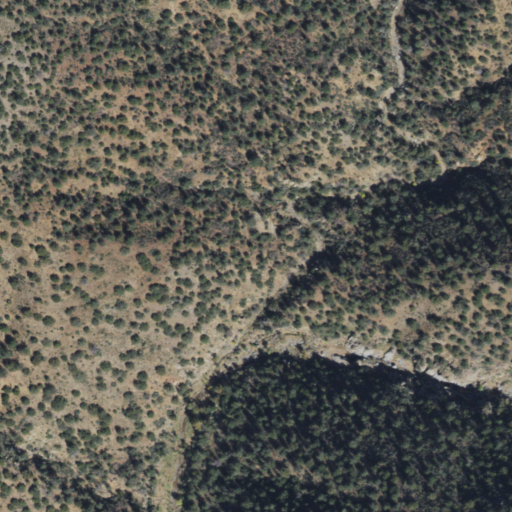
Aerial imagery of valley in Arizona named Wonder Gulch containing shrub and evergreen forest